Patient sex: F
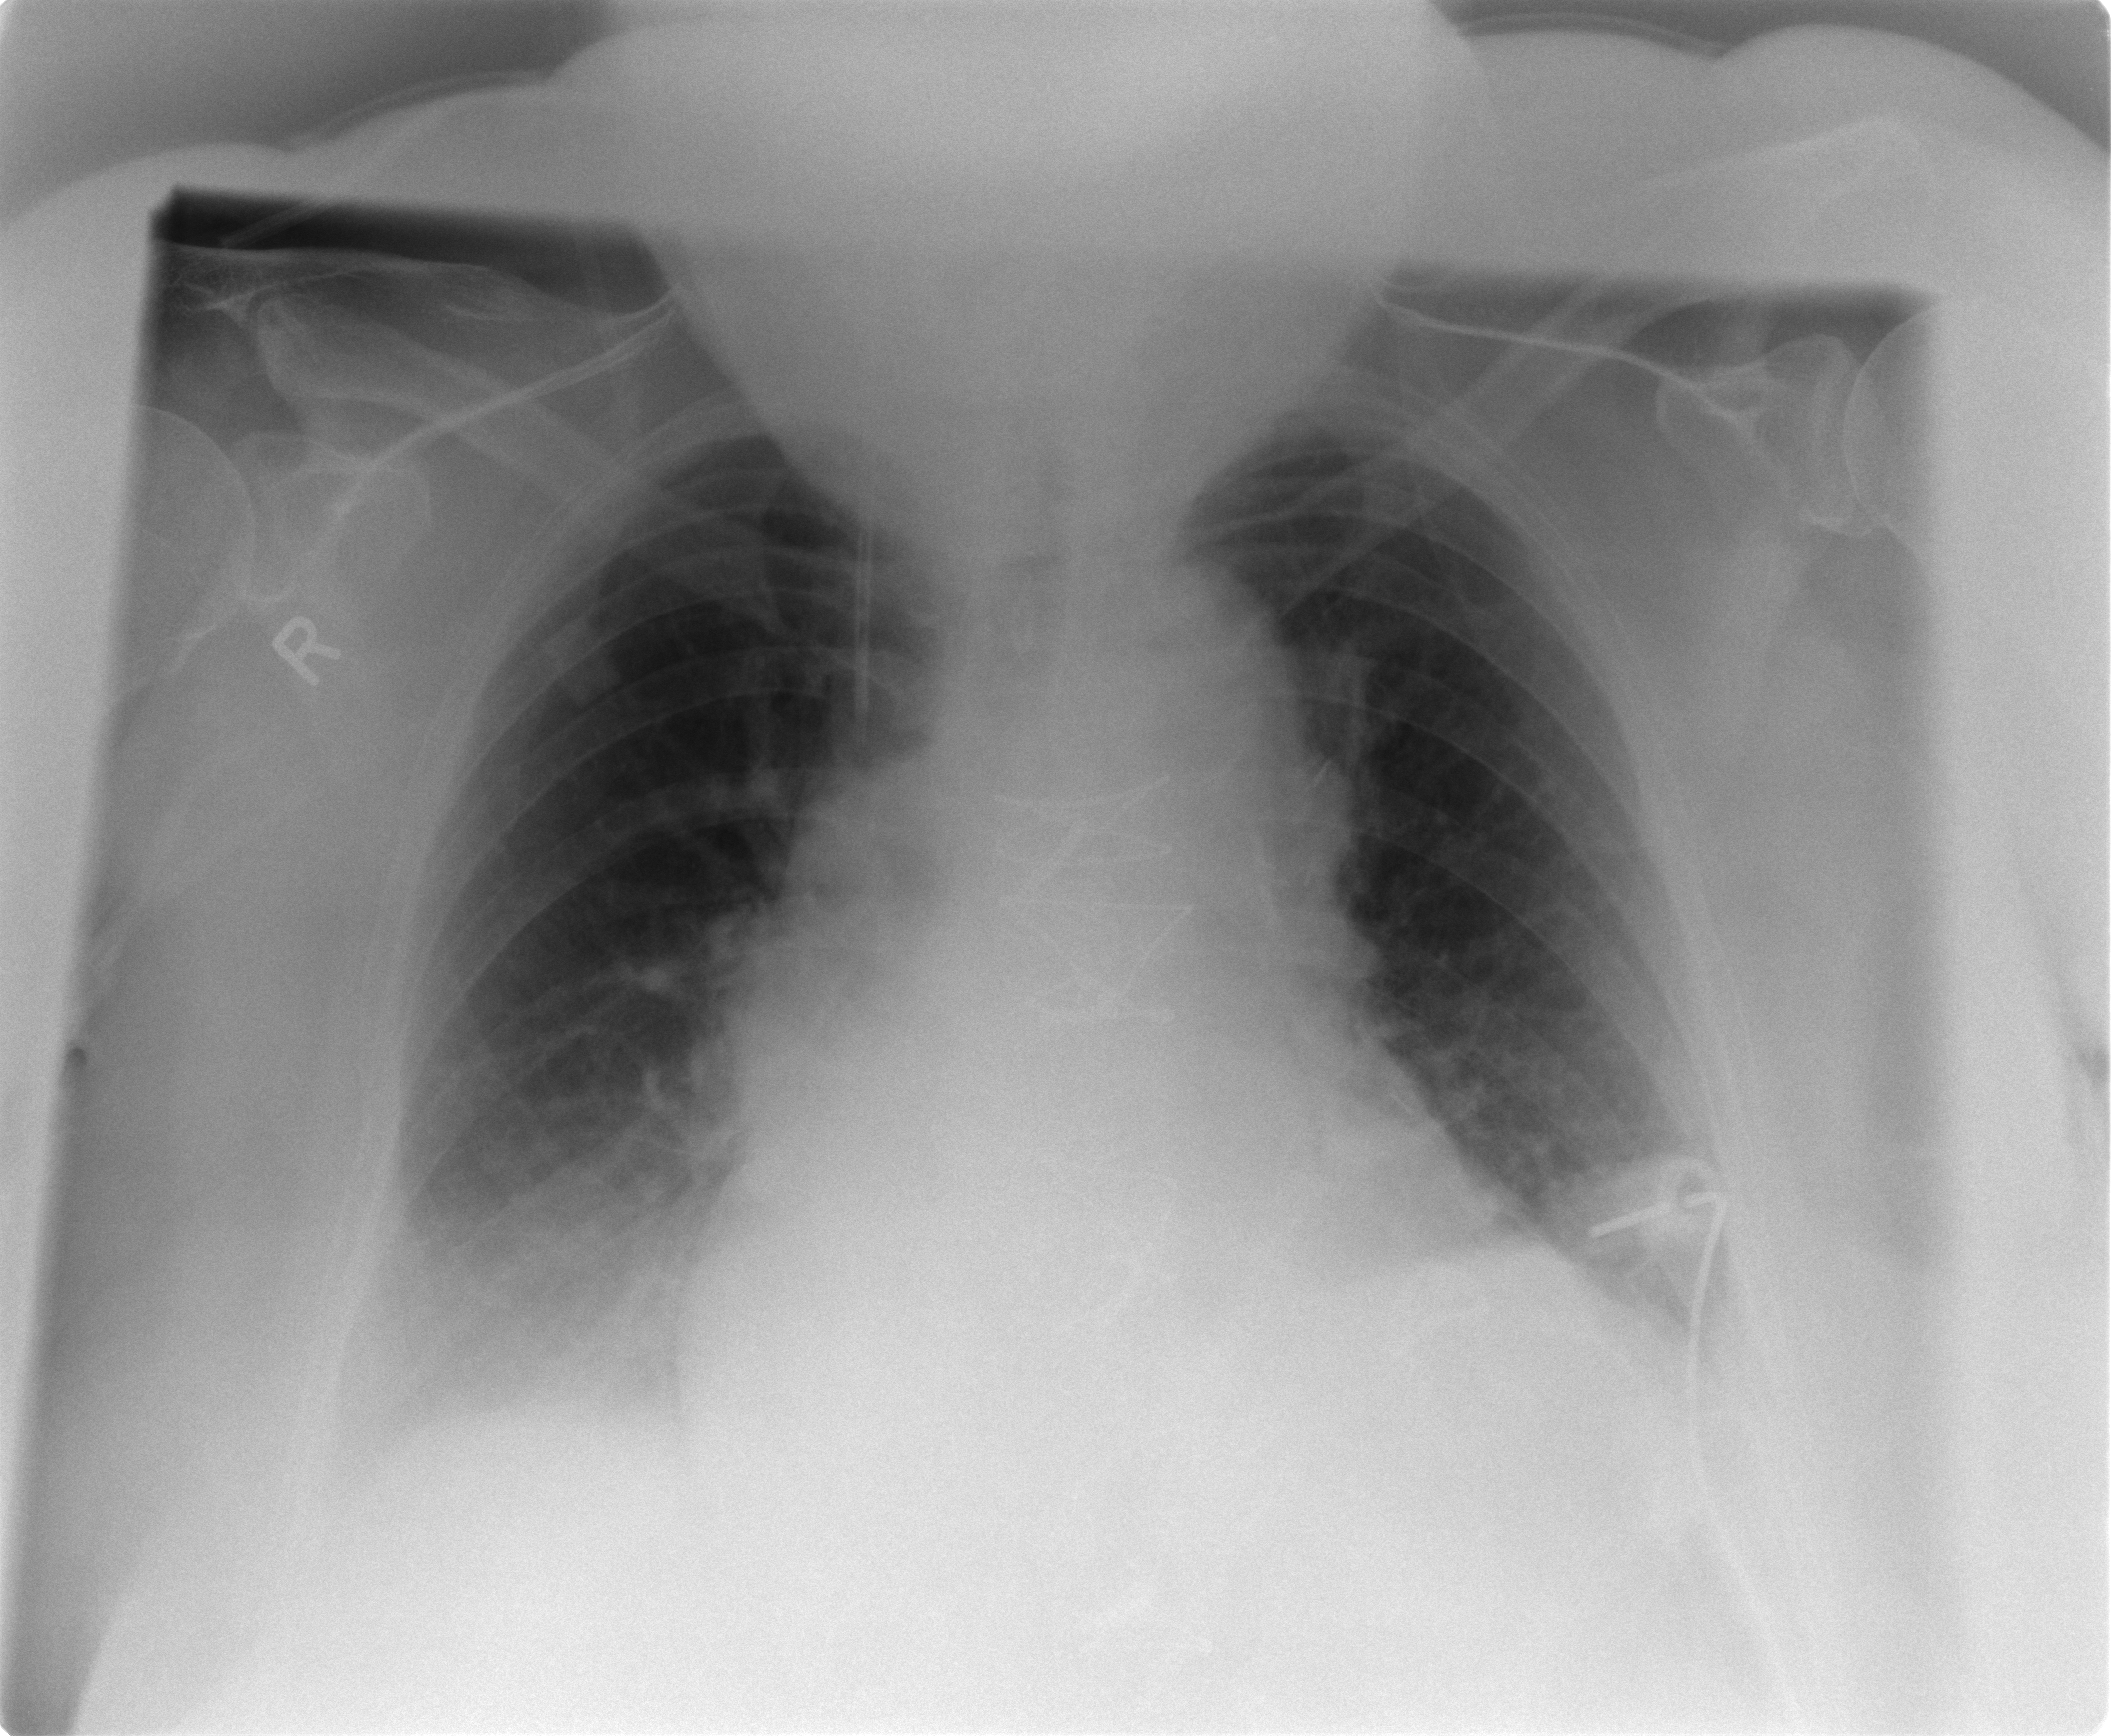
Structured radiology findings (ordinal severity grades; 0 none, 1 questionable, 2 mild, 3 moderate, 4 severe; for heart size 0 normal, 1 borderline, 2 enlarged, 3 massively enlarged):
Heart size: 2
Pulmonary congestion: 1
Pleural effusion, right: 2
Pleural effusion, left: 0
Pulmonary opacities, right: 1
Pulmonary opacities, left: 0
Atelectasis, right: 2
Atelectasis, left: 2